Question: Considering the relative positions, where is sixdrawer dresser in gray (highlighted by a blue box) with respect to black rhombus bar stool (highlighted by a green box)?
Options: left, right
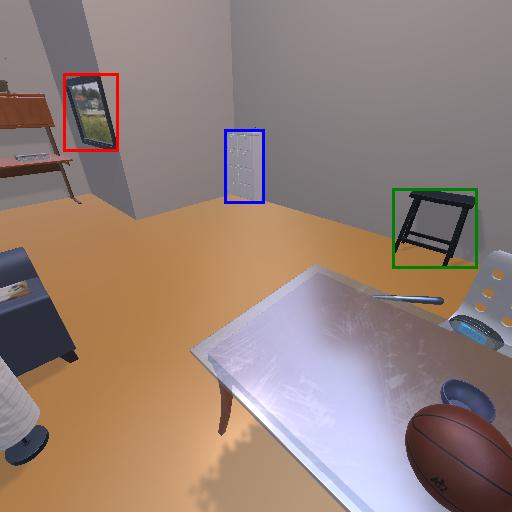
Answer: left